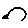
Label: bird